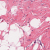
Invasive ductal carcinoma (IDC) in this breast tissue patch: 0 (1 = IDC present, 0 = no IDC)